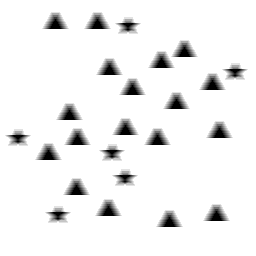
Squares: 0
Triangles: 18
Stars: 6
Total shapes: 24